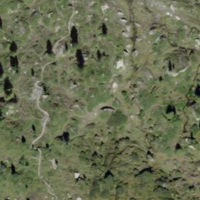
EUNIS habitat code: 26
Species observed at this site:
Juncus jacquinii